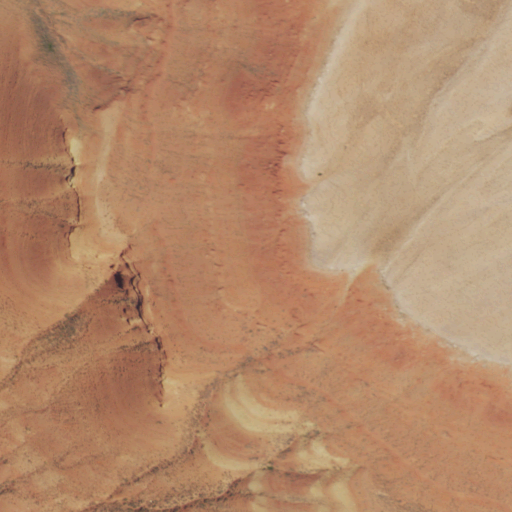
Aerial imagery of mountain in Wyoming named Willow Hill containing grassland and shrub